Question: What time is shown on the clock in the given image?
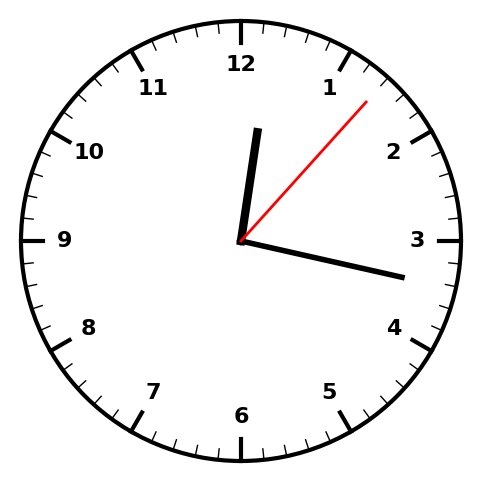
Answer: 12:17:07